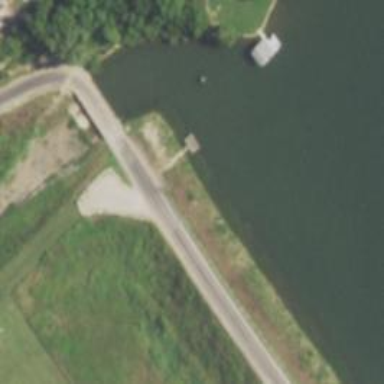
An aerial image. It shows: Dock by the waterway.